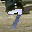
Label: 7